Question: Is it possible to have the label & units when my mouse pointer is hover the chart ? For now there is only the number.
For the example bellow I would like to show :
- - - - -

My options looks like this :
'''
var options = {
//Boolean - Show a backdrop to the scale label
scaleShowLabelBackdrop : true,
//Boolean - Whether to show labels on the scale
scaleShowLabels : true,
// Boolean - Whether the scale should begin at zero
scaleBeginAtZero : true,
scaleLabel : "<%%= Number(value) + ' %'%>",
legendTemplate: "<ul class="<%%=name.toLowerCase()%>-legend"><%% for (var i=0; i<datasets.length; i++){%><li><span style="background-color:<%%=datasets[i].strokeColor%>"></span><%%if(datasets[i].label){%><%%=datasets[i].label%> <strong><%%=datasets[i].value%></strong><%%}%></li><%%}%></ul>",
tooltipTemplate: "<%%= value %> Label"
}
'''
With scaleLabel option I have the % shown on the Y-axis but not on the hover pop-up...
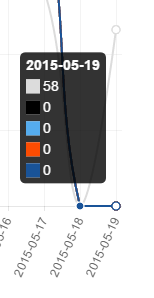
Answer: I found the solution <URL>.
The solution is to use the option 'multiTooltipTemplate' . Otherwise, you should use 'tooltipTemplate'
'''
multiTooltipTemplate: "<%=datasetLabel%> : <%= value %>" // Regular use
// or
multiTooltipTemplate: "<%%=datasetLabel%> : <%%= value %>" // Ruby on Rails use
'''
Will give you :
-